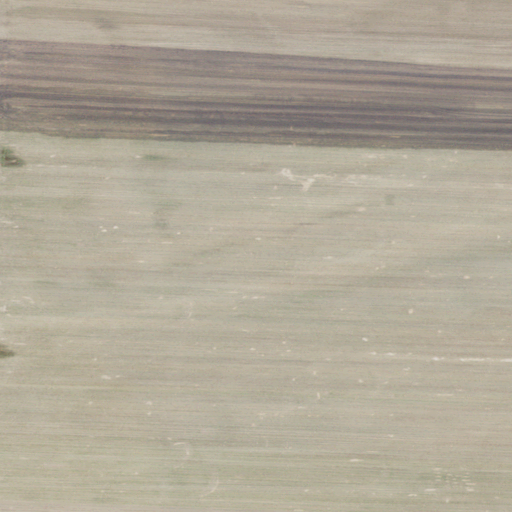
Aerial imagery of plain(s) in Vermont named Putney Great Meadows containing only cultivated crops